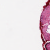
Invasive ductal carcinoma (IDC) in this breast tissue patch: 0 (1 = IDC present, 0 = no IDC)